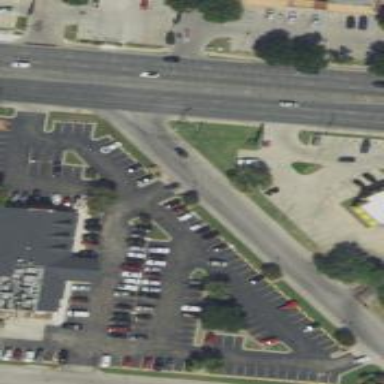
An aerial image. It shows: Parking area.